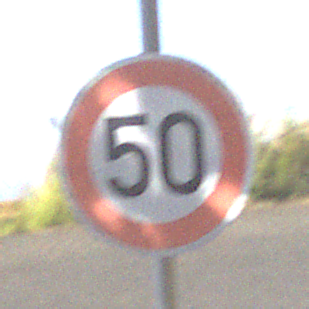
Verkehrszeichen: Geschwindigkeit50
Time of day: MorningAfternoon
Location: Outdoor (RoadRail)
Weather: PartlyCloudy
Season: NotSpecified
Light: Natural